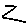
Label: zigzag